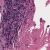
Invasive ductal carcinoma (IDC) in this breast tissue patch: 0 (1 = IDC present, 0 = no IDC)